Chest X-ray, AP view. Patient: 57 years old, sex M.
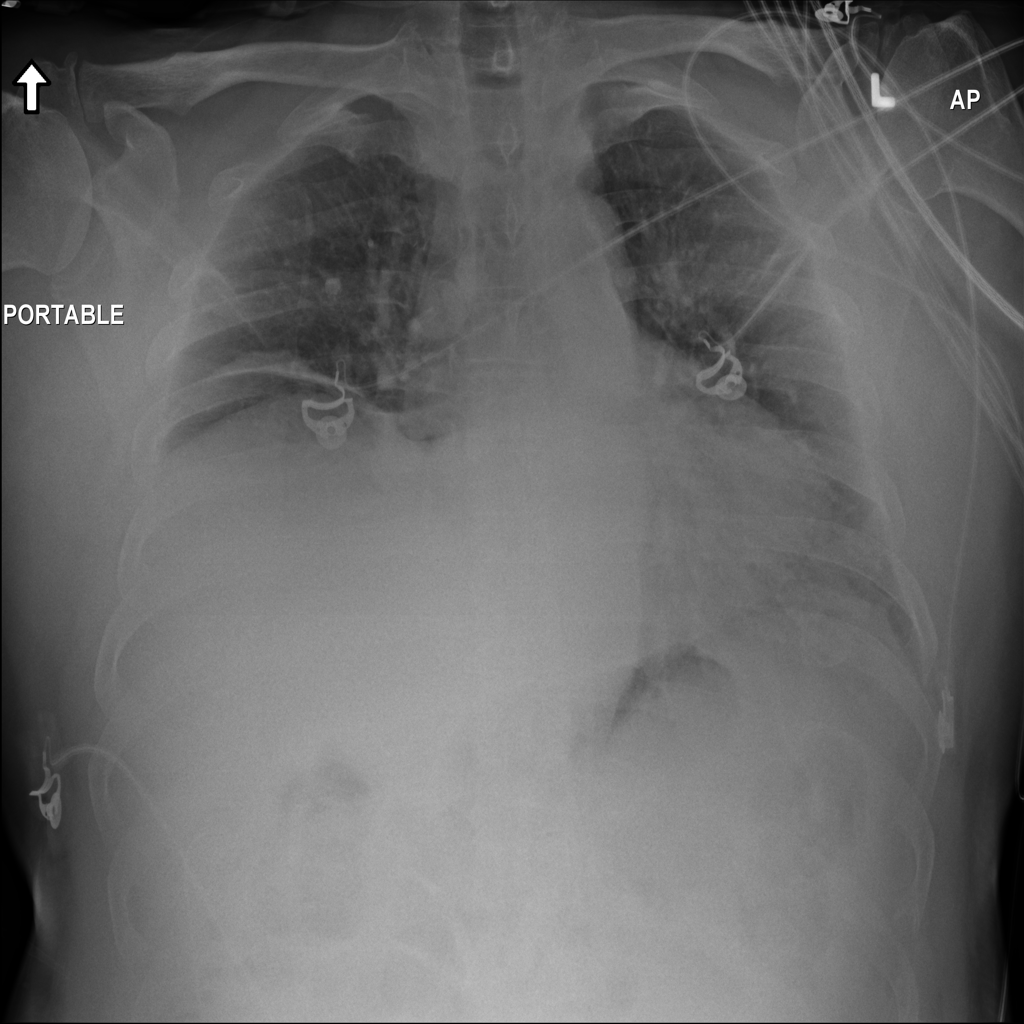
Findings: Atelectasis